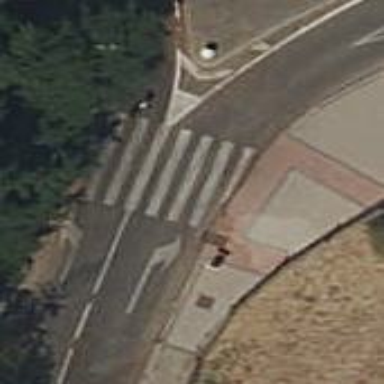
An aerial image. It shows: Uncontrolled road crossing.